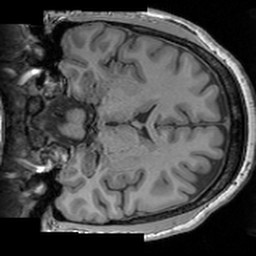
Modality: T1w
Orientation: coronal
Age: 26
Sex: male
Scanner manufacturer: siemens
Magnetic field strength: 3 T
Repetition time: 1.63 s
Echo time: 0.00311 s